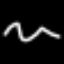
Label: squiggle